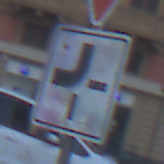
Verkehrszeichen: VerlaufVorfahrtsstrasse2
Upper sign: VorfahrtGewaehren
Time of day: SunriseSunset
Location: Outdoor (Urban)
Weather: PartlyCloudy
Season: NotSpecified
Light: Natural